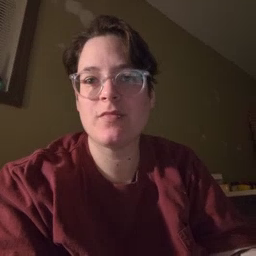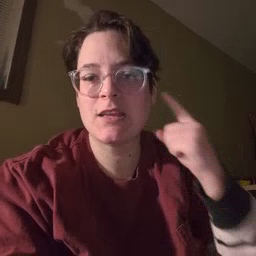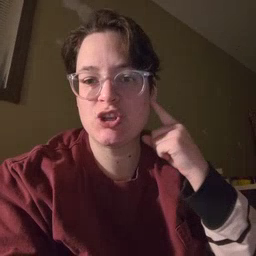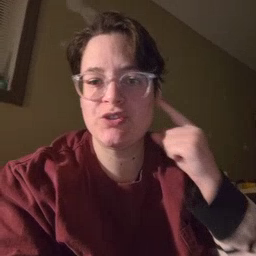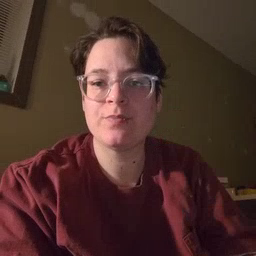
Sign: hear